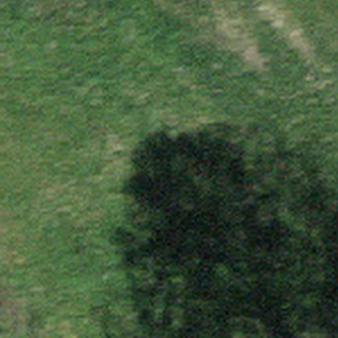
Label: other